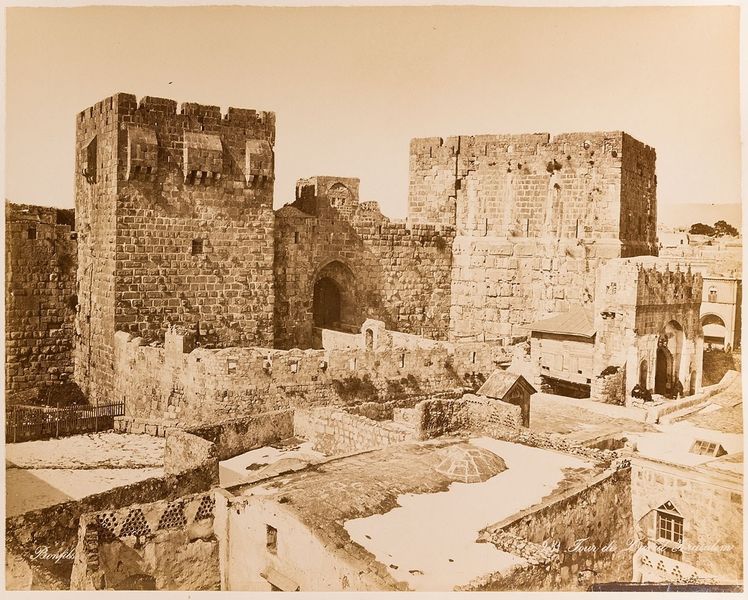
Titel: 251. Tour de David Jerusalem
Künstler: Félix Bonfils
Standort: Hamburg
Institution: Museum für Kunst und Gewerbe Hamburg
Schlagwörter: schloss, turm, foto, fotografie, photographie, burg, festung, photo, karton, palais, albumin, lichtbild, reisefotografie, historische, schwarzweißpositivverfahren, silbersalzverfahren, schwarzweißfotografie, gebäude, örtlichkeit, straße, stätte, reisephotographie, albuminpapier, davidsturm, davidszitadelle